Question: How can I target the key's by seeing the execute plan when key lookup comes in the query? I am not sure exactly which particular key to target in the table by seeing the seek predicates, kindly help me out on this
Here below I have pasted my query execution plan (key lookup)

Please find the query which I am using
'''
SELECT
CONVERT(VARCHAR(6), CTC_VALUE_DATE, 12) AS CTC_VALUE_DATES ,
MCURR.CURRENCY_CODE,
FTS_CUSTOMER_TRAN_CONTROL.*,
MCURR.*
FROM
FTS_CUSTOMER_TRAN_CONTROL
INNER JOIN
@TEMPTABLE TEMP ON FTS_CUSTOMER_TRAN_CONTROL.CTC_PACKAGE_ID = TEMP.PACKAGEID
LEFT JOIN
MASTER_CURRENCY AS MCURR ON MCURR.CURRENCY_ID = FTS_CUSTOMER_TRAN_CONTROL.CTC_CURR_CODE
WHERE
CTC_GEN_REFID = @REFIDS
'''
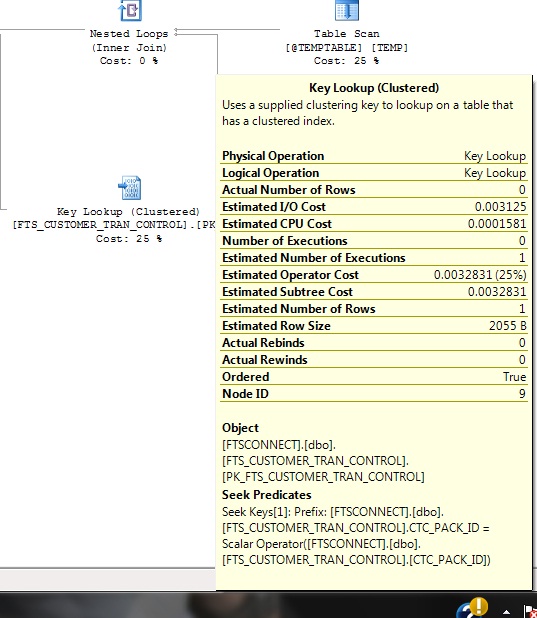
Answer: If you have to avoid the KEY LOOKUP then you will have to select only the columns you required and also try to create the covering index on te columns you use in select.